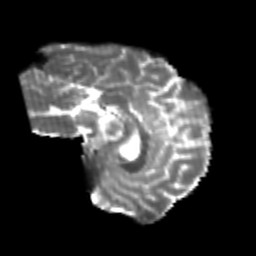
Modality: T2w
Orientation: sagittal
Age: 24
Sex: male
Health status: healthy
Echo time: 0.074 s